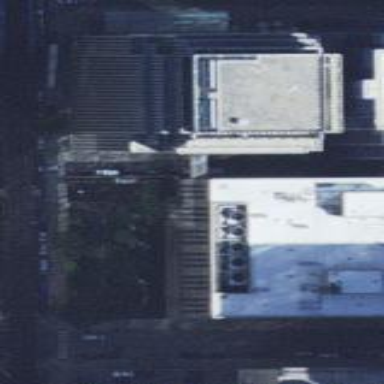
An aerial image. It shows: Office building.